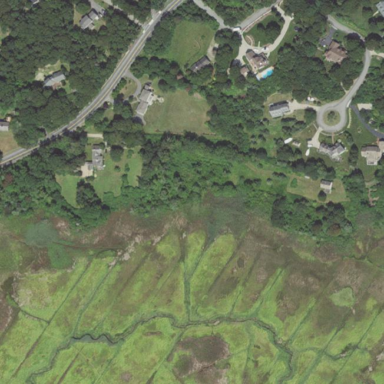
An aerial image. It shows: Beautiful wet meadow natural wetland.